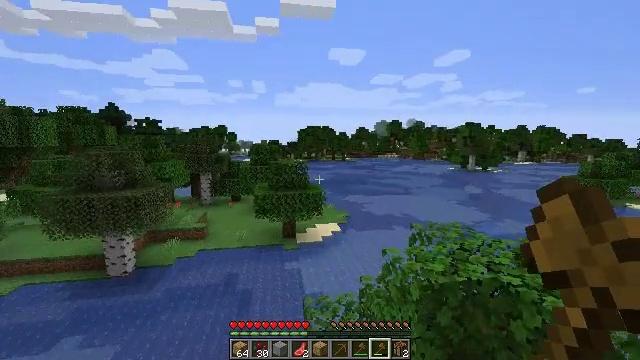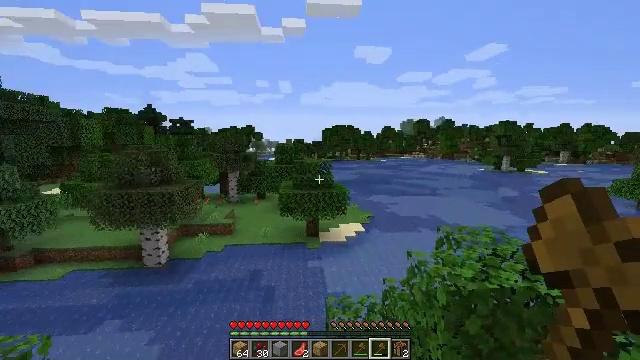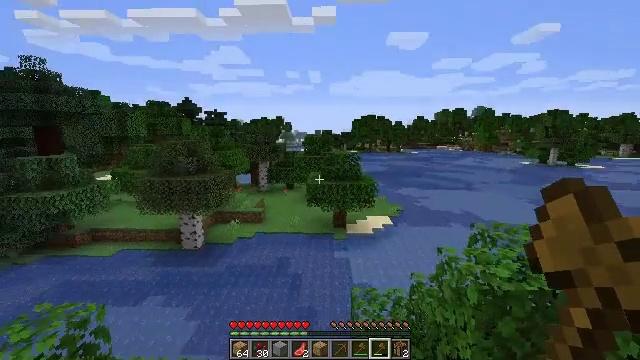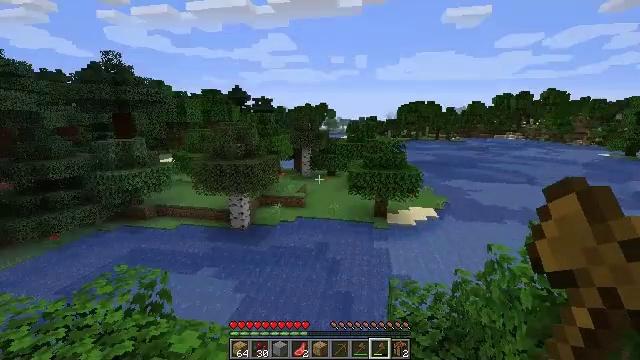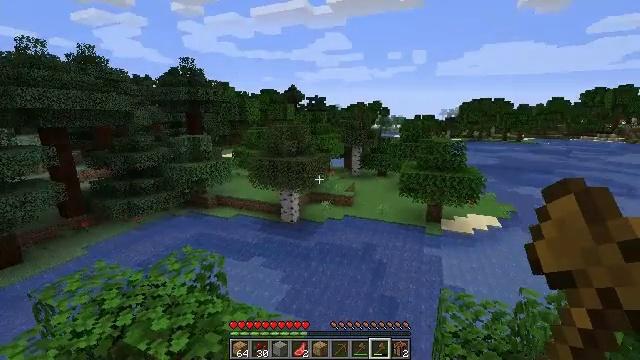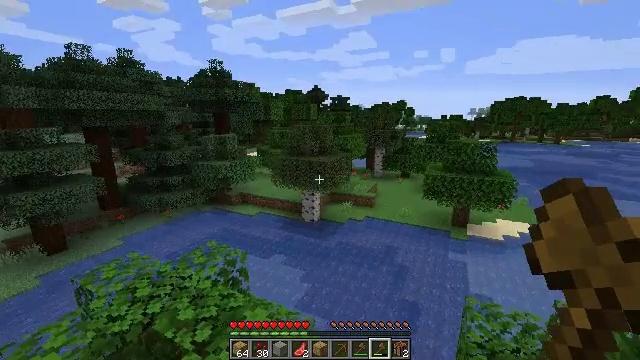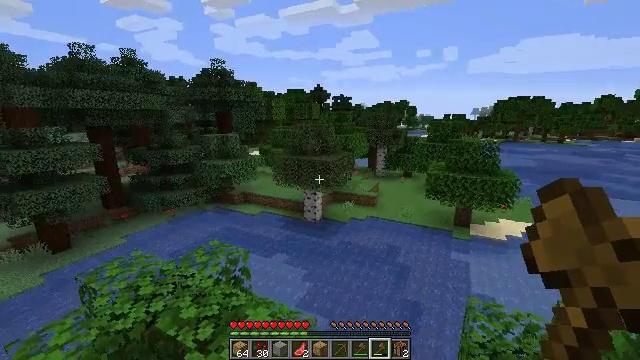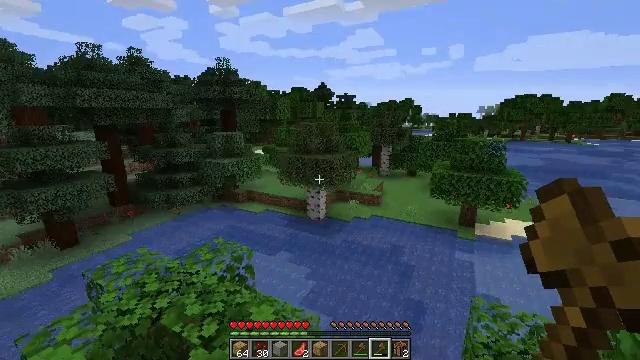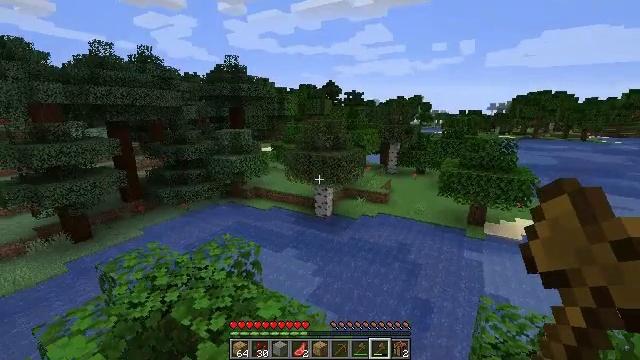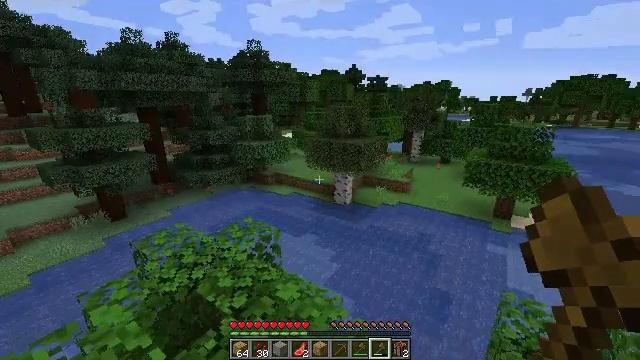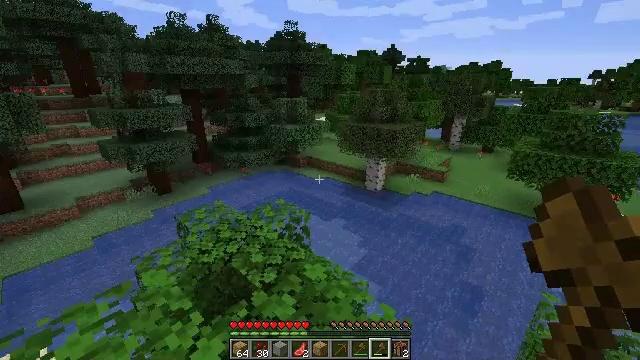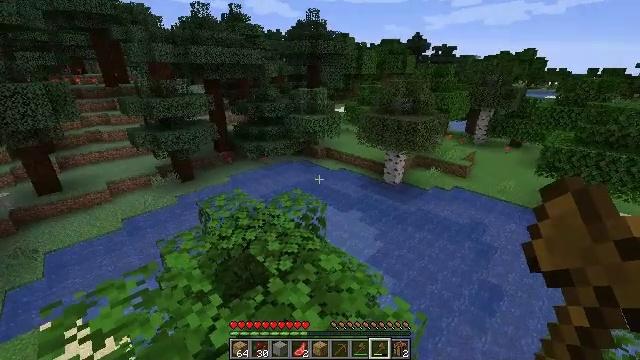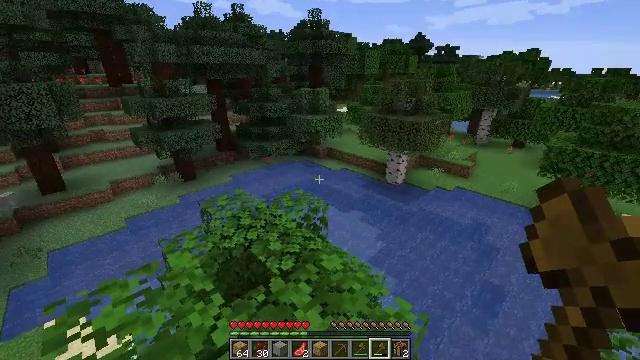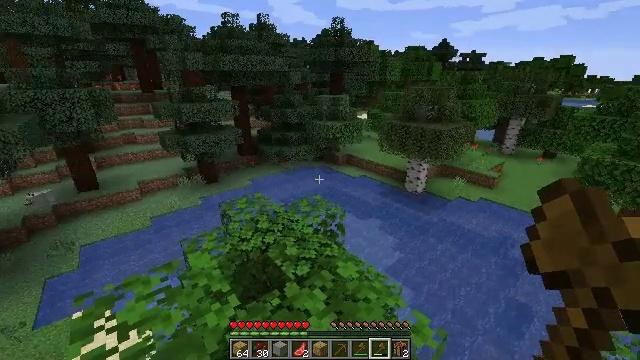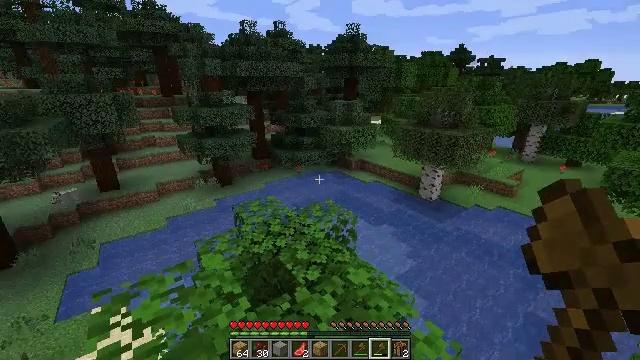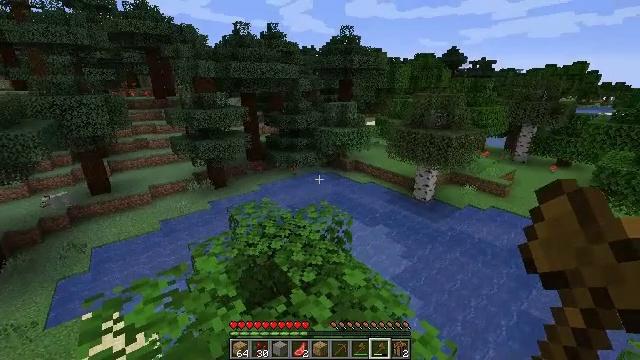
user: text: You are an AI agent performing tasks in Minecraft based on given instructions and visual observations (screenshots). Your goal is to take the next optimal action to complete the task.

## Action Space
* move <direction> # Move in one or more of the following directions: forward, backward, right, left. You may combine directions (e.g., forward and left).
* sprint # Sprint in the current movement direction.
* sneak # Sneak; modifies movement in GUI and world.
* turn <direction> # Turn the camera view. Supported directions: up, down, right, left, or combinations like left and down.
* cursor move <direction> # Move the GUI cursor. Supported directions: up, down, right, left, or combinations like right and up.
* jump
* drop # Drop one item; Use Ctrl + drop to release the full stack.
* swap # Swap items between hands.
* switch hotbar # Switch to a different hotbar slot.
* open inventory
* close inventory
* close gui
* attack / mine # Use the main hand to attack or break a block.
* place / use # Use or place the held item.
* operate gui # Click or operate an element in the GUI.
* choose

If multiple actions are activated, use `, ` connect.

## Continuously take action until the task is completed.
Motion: motion action
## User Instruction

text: Gather sweet berries from the bush.
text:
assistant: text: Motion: turn left
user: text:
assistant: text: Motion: turn left and down
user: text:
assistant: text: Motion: turn left and down
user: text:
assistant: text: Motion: turn left
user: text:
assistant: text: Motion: turn left
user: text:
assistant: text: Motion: no_op
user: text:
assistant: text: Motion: no_op
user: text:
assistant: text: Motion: turn left
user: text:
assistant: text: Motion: turn left and down
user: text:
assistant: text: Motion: turn left and down
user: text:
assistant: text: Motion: turn left and down
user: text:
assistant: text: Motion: no_op
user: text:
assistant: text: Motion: turn left and up
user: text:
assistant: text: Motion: turn left and up
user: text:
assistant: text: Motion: turn right
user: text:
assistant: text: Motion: no_op
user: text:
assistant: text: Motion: no_op
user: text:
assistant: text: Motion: no_op
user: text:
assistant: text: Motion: no_op
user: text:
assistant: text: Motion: no_op
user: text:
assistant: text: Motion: no_op
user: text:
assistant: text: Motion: turn right
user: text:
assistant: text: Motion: no_op
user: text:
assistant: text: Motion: turn left
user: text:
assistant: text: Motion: move forward, turn left
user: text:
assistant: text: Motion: move forward, turn left
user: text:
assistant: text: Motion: move forward, turn left
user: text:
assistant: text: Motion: move forward, turn left
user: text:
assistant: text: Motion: move forward, turn left
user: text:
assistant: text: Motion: move forward, turn left and down